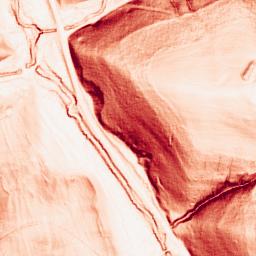
Category: morphological
Decomposition family: morphological_square
Decomposition parameters: operation: gradient
size: 3
Upsampling method: sinc_hamming
Upsampling parameters: scale: 4
kernel_size: 16
Upsampling scale: 4